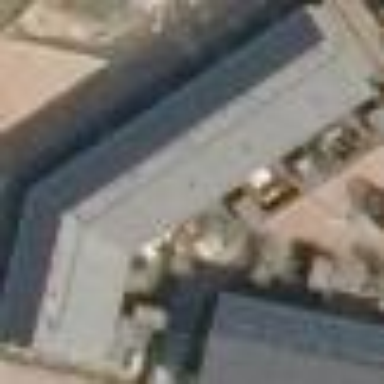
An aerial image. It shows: Terrace building.